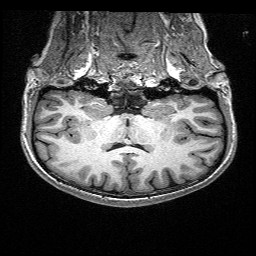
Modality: T1w
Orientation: sagittal
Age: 21
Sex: female
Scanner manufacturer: siemens
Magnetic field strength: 3 T
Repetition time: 2.4 s
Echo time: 0.03 s